Field crop: tomato
Growth stage: 1
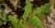
Species: solanum